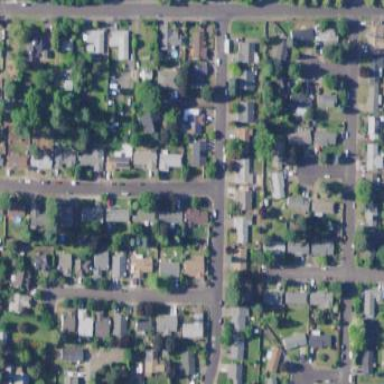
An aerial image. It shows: Residential area composed of single-family homes.